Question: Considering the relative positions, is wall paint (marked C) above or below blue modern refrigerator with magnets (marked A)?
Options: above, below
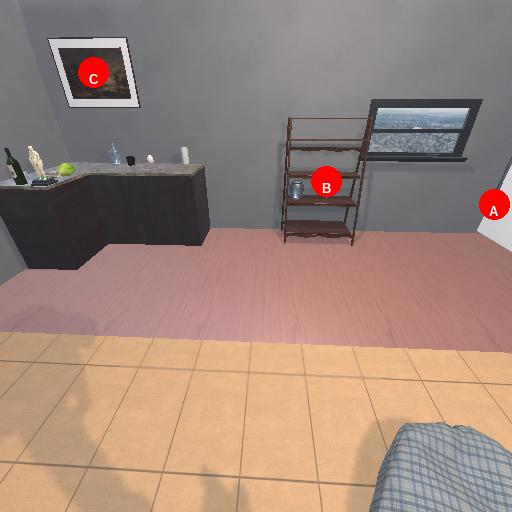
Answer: above